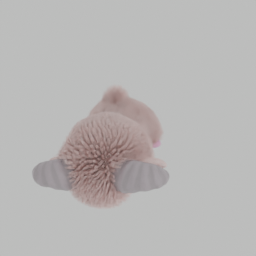
Label: animals